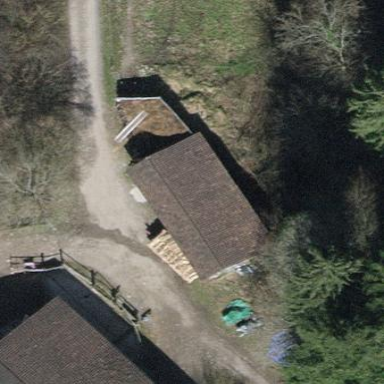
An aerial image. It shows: Shed.